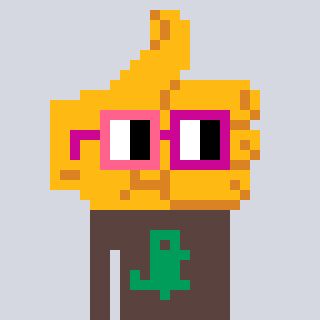
a pixel art character with square pink and red glasses, a thumbsup-shaped head and a darkbrown-colored body on a cool background